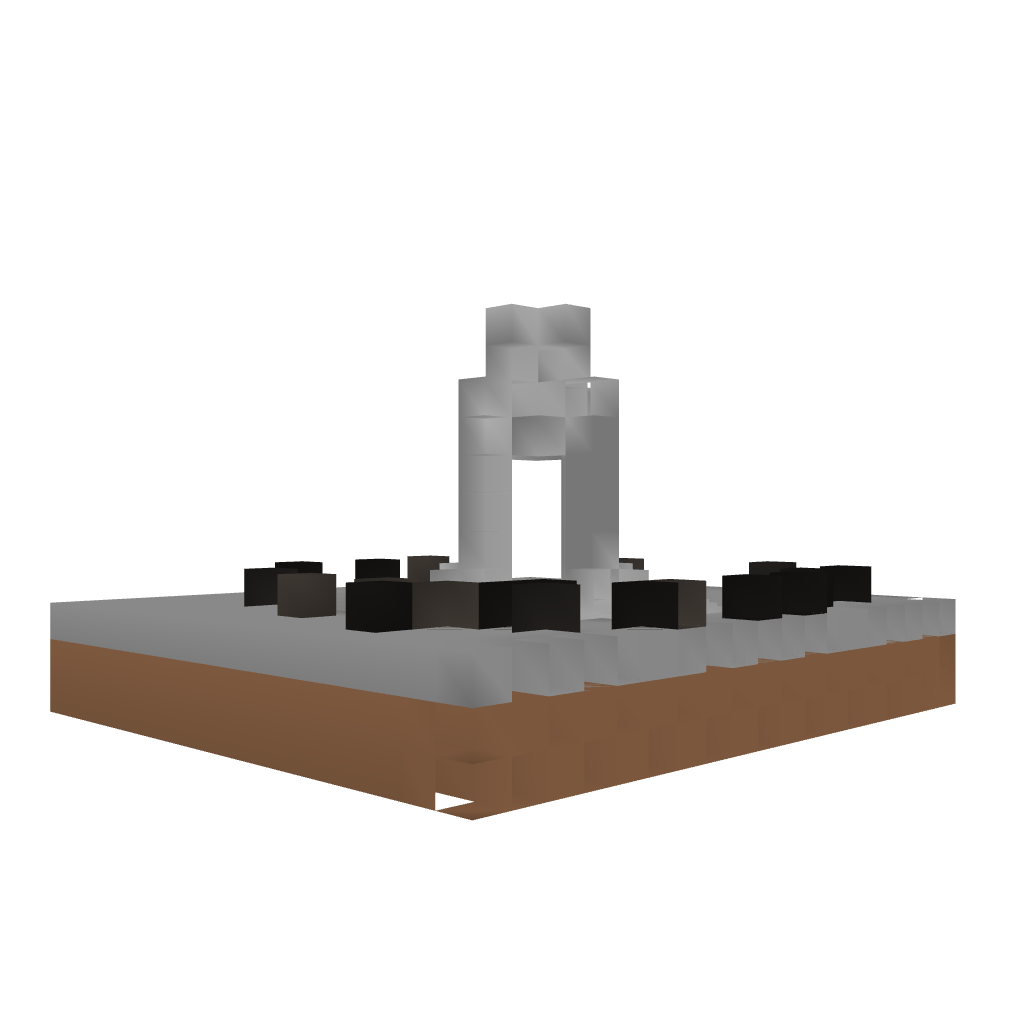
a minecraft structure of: fountain